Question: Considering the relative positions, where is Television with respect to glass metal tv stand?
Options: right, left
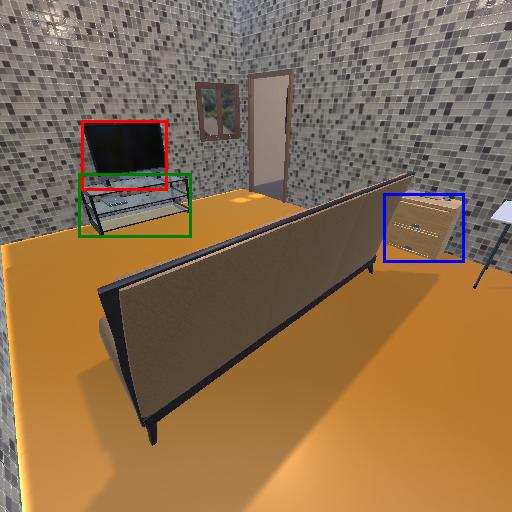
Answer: right